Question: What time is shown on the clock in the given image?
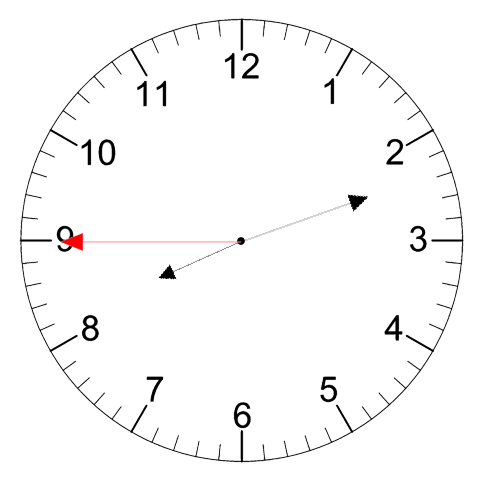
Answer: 08:11:45